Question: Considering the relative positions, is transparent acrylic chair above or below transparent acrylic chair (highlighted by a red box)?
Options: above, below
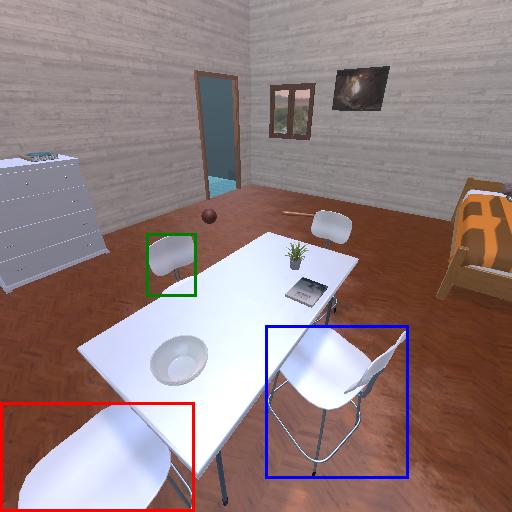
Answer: above